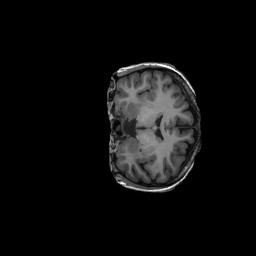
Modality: T1w
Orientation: coronal
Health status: ill
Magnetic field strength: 3 T